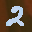
Label: 2